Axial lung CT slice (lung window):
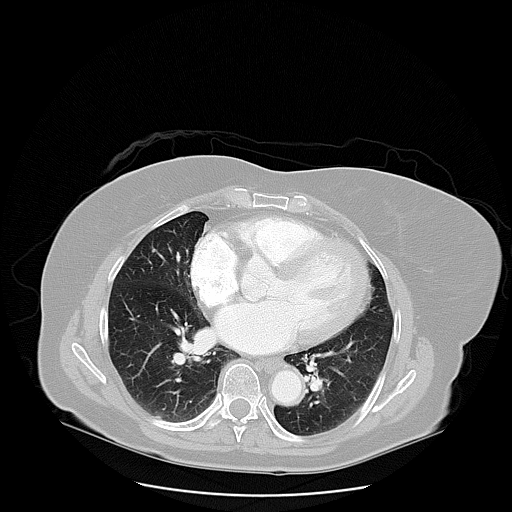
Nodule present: no